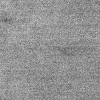
Atmospheric dust classification: dusty